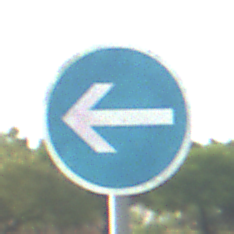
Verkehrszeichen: VorgeschriebeneFahrtrichtungHierLinks
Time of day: MorningAfternoon
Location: Outdoor (Nature)
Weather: PartlyCloudy
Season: NotSpecified
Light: Natural